В цилиндре с площадью поперечного сечения $S$ находится поршень массой $m$, который разделяет внутренность цилиндра на две части и может двигаться без трения. Когда система находится в равновесии, температура газа с обеих сторон цилиндра одинакова, его давление равно $p$, а объём частей — $v_1$ и $V_2$ соответственно. В начальный момент времени поршень незначительно отклоняют от положения равновесия и затем отпускают. Под действием давления газа в обеих сторон поршень начинает колебаться. Температуру газа при этом считайте постоянной.
Найдите период колебаний поршня $\tau$. Выразите ответ через $p$, $V_1$, $V_2$, $m$ и $S$.
Найдите отношение периода $\tau'$ колебаний поршня при температуре газа $t'=30^{\circ}$ к периоду $\tau$ при $t=0^{\circ}$.
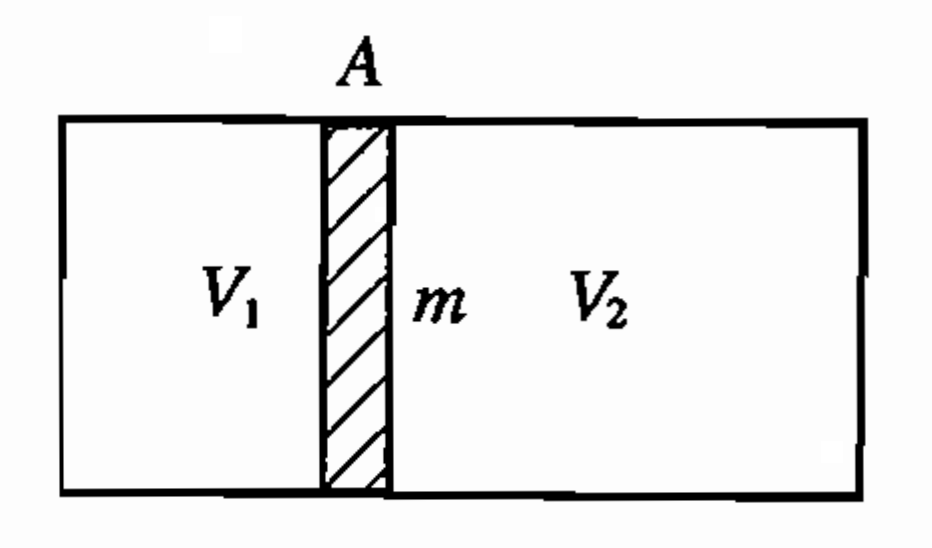
Найдите период колебаний поршня $\tau$. Выразите ответ через $p$, $V_1$, $V_2$, $m$ и $S$.
Ответ: \[\tau=2\pi\sqrt{\frac{mV_1V_2}{pS^2\left(V_1+V_2\right)}}.\]

Найдите отношение периода $\tau'$ колебаний поршня при температуре газа $t'=30^{\circ}$ к периоду $\tau$ при $t=0^{\circ}$.
Ответ: \[\frac{\tau'}{\tau}=\sqrt{\frac{T}{T'}}=0.95.\]
Темы:
T, Термодинамика, Китайские, Уравнение состояния идеального газа